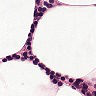
Metastatic tissue present: no